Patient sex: M
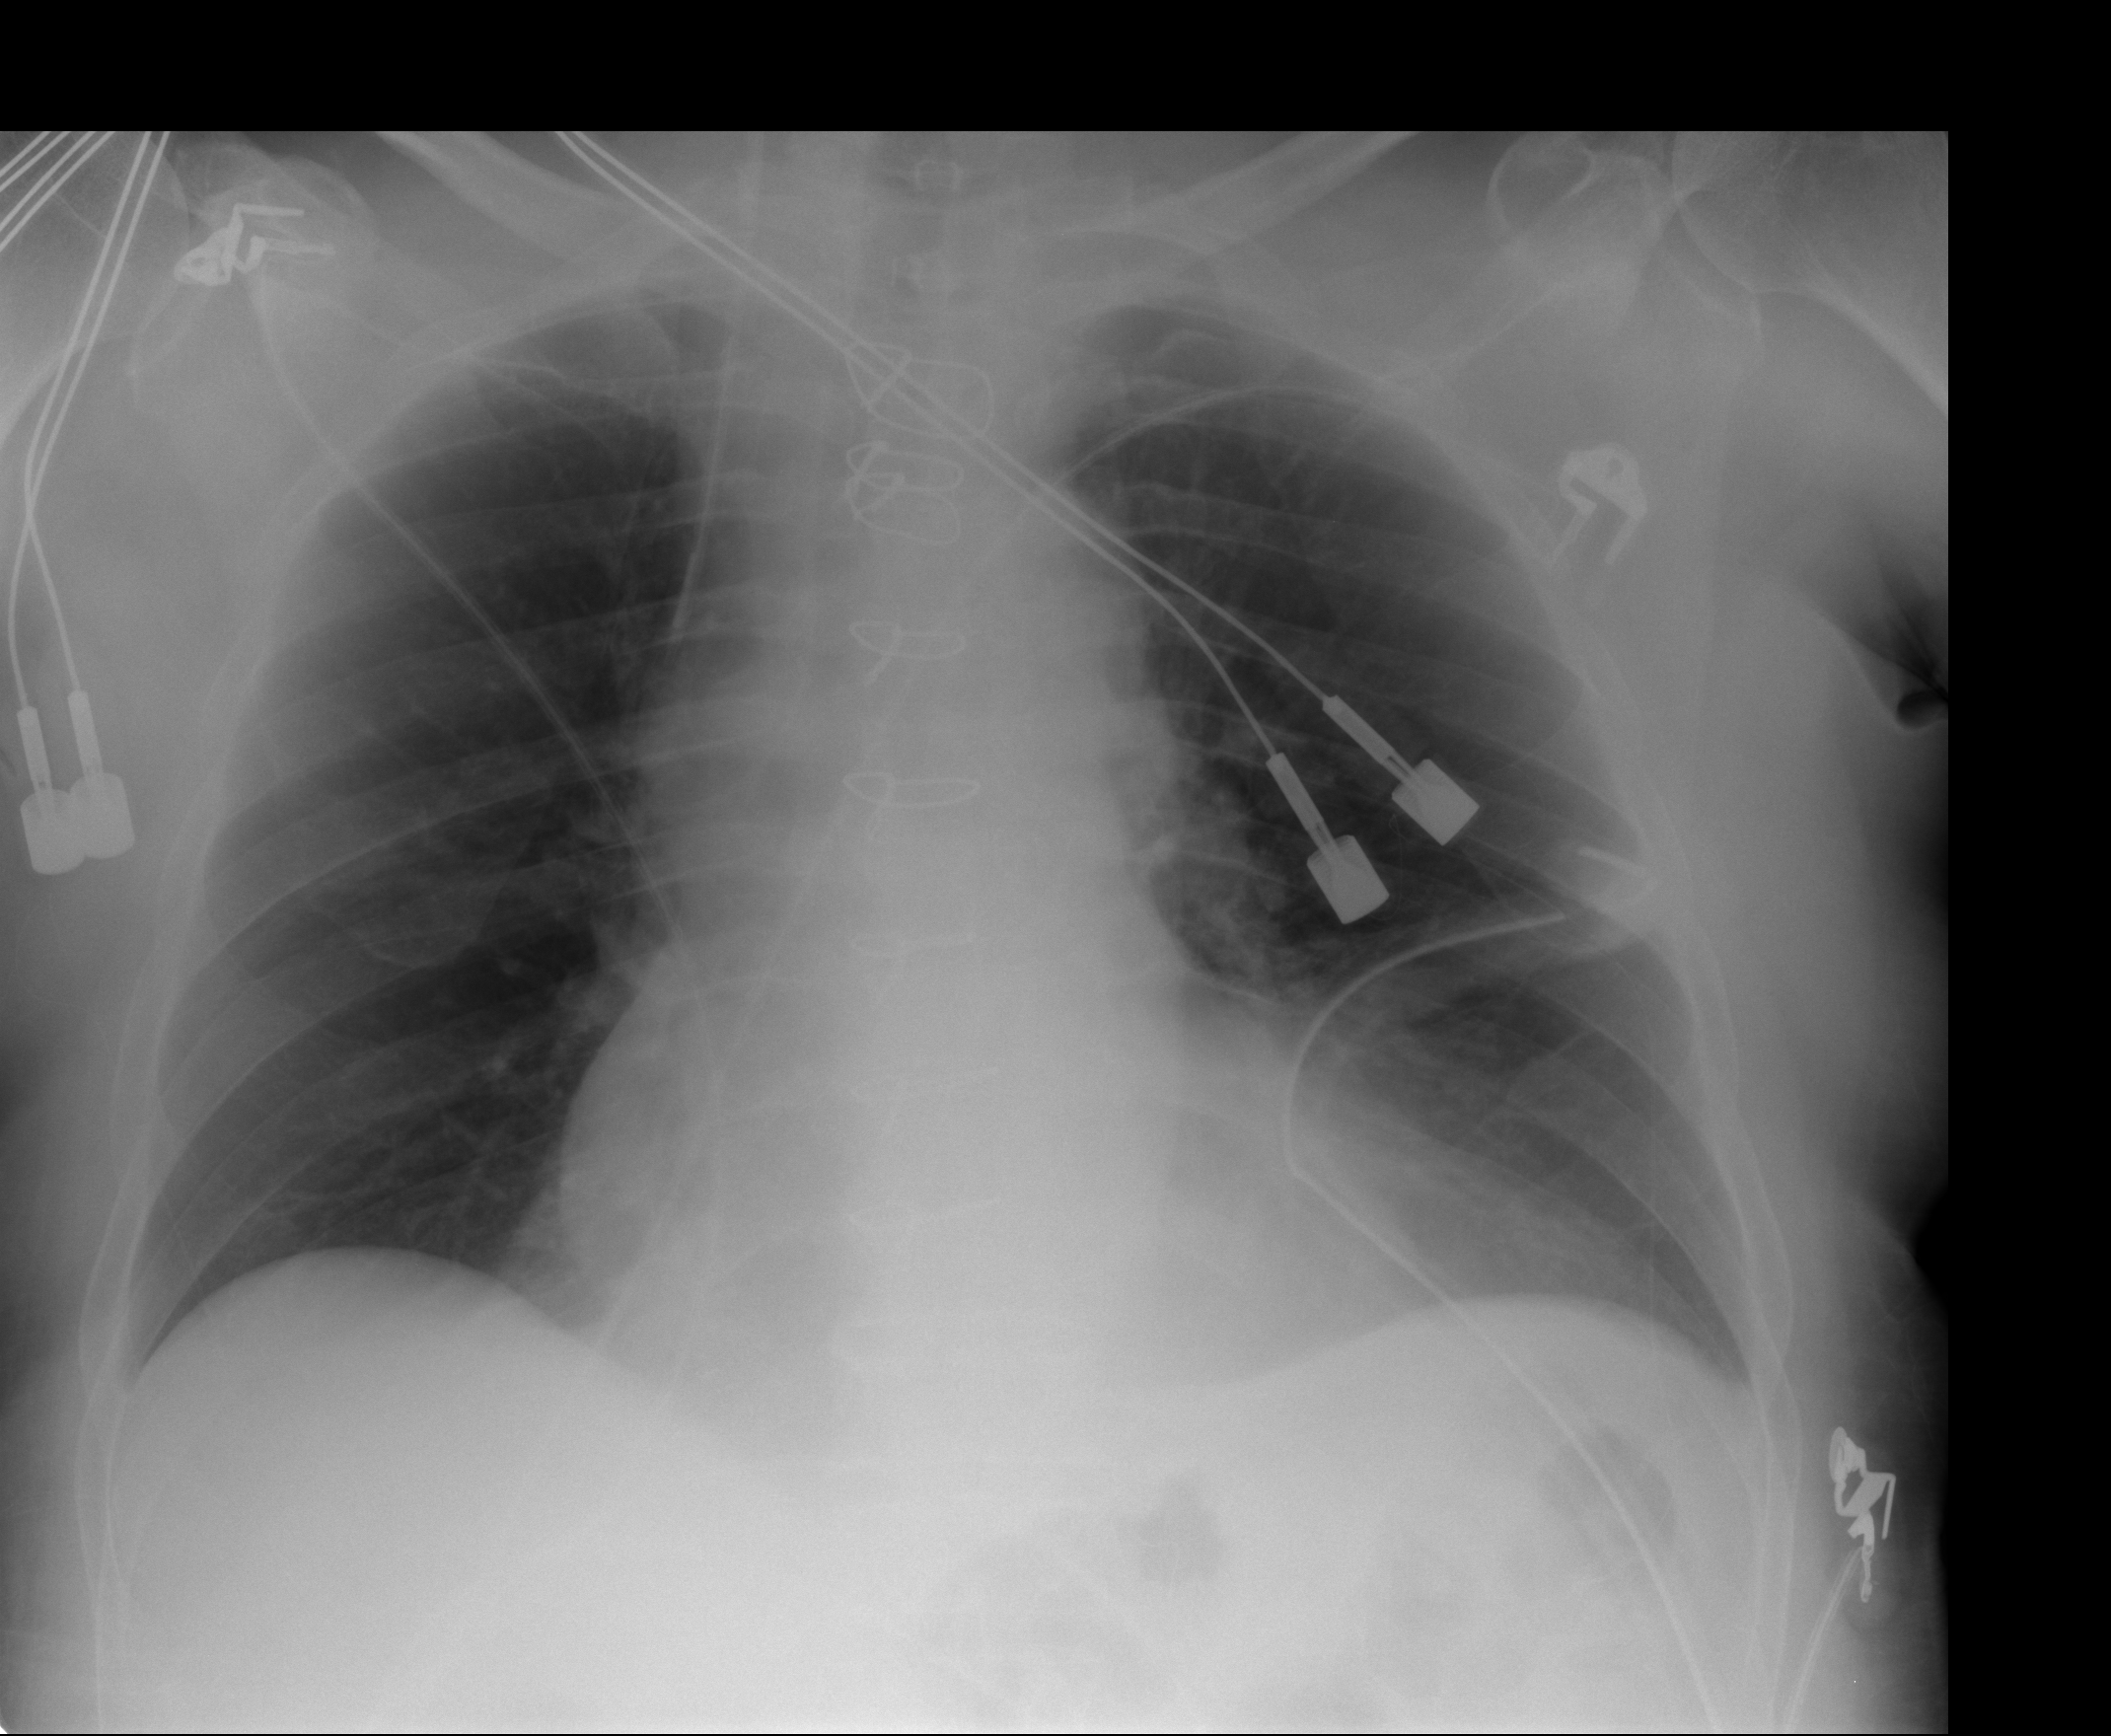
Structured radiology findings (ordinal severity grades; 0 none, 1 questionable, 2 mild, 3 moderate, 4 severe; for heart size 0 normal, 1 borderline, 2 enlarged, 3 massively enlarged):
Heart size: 1
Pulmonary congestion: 0
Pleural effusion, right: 0
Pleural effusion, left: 0
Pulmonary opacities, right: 0
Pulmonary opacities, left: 0
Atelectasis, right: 0
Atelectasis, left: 2